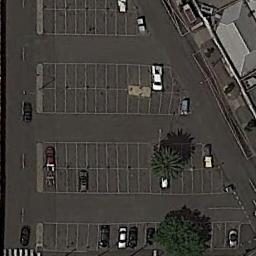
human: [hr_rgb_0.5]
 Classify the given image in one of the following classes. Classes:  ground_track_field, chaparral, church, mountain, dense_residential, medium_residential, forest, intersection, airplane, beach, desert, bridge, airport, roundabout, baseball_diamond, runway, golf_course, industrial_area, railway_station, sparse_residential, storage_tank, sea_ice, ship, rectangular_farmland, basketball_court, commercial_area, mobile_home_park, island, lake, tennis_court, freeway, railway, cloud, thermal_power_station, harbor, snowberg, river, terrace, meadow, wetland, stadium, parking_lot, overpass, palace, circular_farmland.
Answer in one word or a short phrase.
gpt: parking_lot